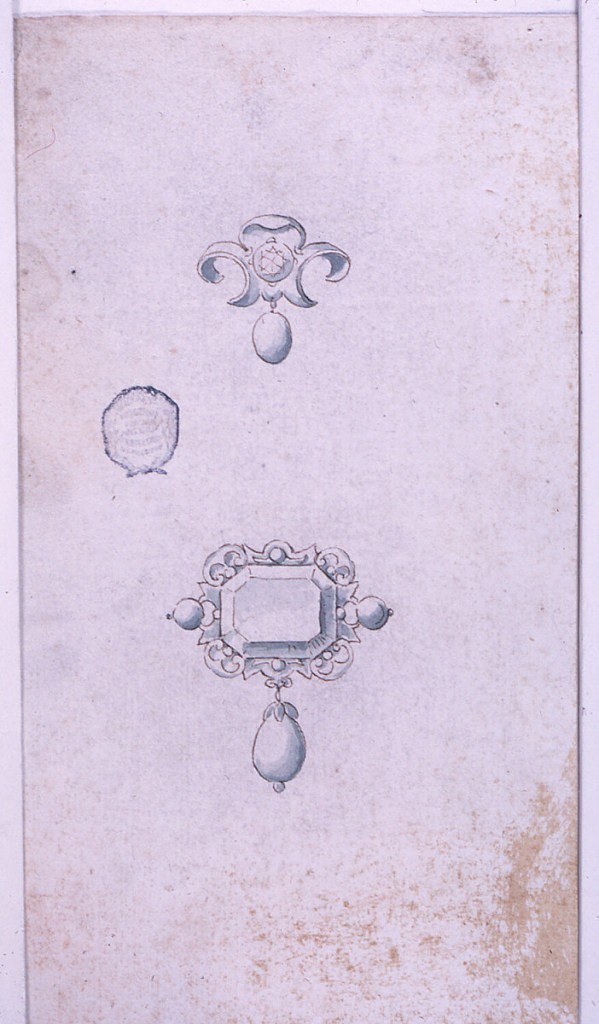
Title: Design for Two Brooches
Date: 1820–30
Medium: Pen and ink, brush and watercolor, sepia on paper
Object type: Drawing
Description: At top, am escutcheon in the shape of fleur-de-lys, with a diamond in the center. A pearl hangs below. Below, an octagonal diamond is framed with a volute motif. Two small pearls on the sides and a larger one hanging below.